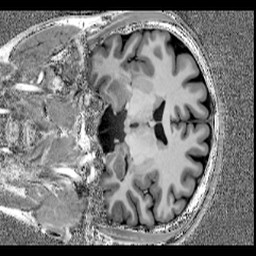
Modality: T1w
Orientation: coronal
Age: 29
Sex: male
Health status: healthy
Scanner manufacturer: siemens
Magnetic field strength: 7 T
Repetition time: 4.3 s
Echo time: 0.00227 s